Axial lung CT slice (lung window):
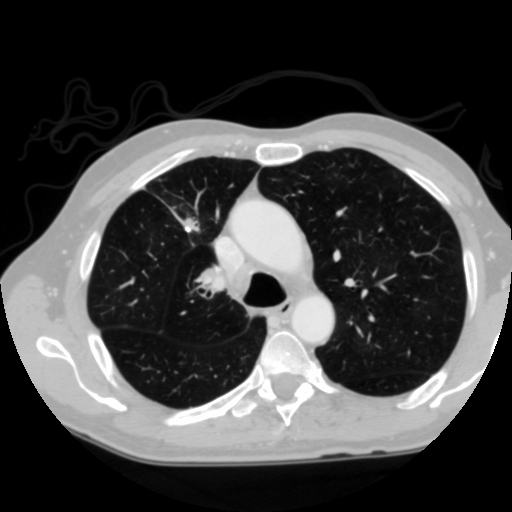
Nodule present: no